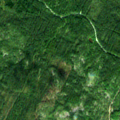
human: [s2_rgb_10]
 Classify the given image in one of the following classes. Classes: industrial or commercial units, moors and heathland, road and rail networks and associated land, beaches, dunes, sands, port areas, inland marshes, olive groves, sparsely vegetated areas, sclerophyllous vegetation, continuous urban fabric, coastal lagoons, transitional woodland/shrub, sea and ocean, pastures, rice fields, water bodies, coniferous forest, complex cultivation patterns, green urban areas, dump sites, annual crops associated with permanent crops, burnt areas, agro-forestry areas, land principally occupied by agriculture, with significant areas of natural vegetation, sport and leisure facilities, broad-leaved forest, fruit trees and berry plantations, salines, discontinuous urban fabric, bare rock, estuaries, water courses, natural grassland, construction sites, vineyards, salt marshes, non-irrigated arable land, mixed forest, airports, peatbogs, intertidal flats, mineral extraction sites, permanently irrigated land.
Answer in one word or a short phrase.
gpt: coniferous forest, mixed forest